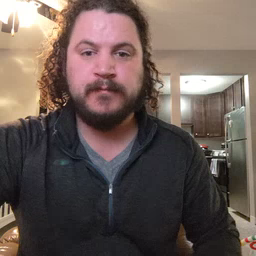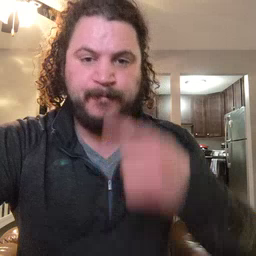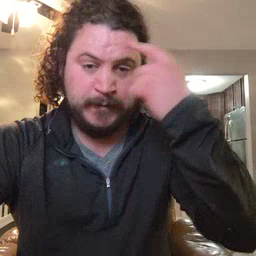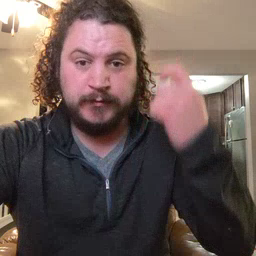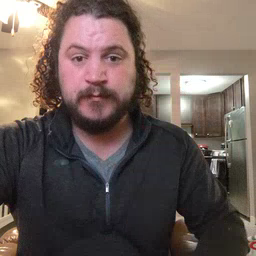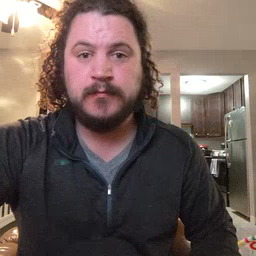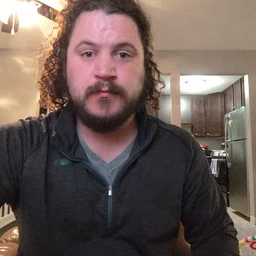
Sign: because